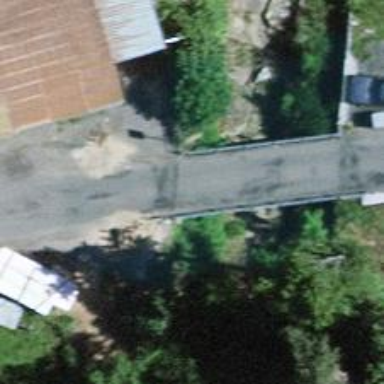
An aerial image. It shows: Service road that crosses over bridge.